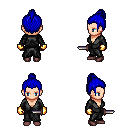
a pixel art fantasy rpg character, female body template, human, light skin, gray robe, teal pants, blue short topknot hairstyle, gold gloves, maroon shoes, dagger, four views (front, back, left, right), 2x2 character sprite sheet, small pixel art, hard edges, no anti-aliasing